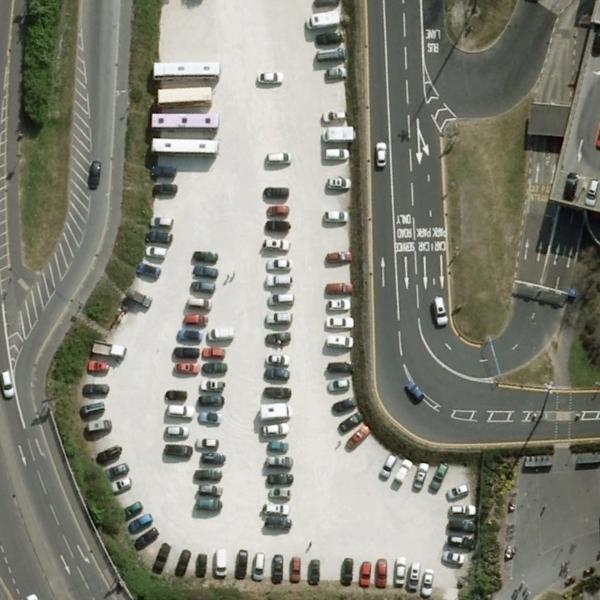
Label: Parking